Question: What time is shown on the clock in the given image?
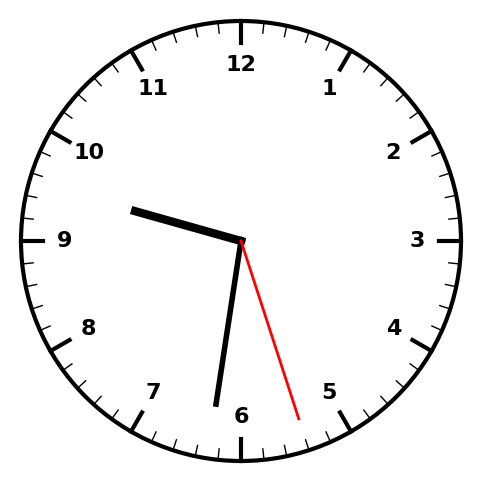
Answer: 09:31:27